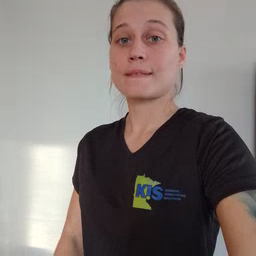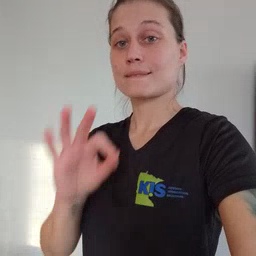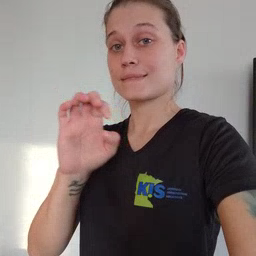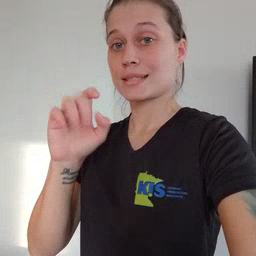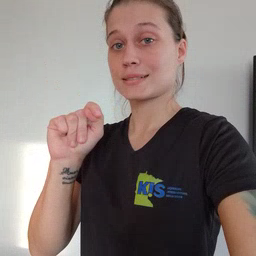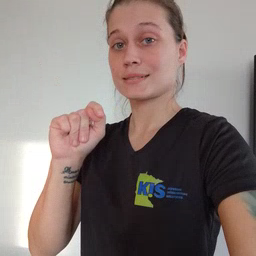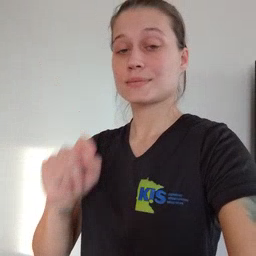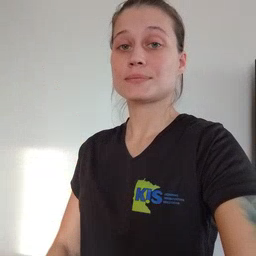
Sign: feet